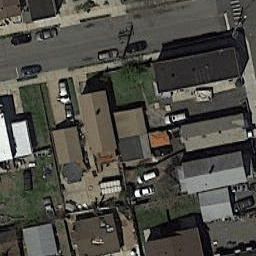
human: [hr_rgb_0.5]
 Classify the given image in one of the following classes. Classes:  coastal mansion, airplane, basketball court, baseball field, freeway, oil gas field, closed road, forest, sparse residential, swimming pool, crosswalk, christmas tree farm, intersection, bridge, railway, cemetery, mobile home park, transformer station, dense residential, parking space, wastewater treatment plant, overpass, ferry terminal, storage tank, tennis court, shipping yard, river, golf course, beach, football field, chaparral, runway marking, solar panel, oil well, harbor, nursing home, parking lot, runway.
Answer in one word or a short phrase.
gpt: dense residential